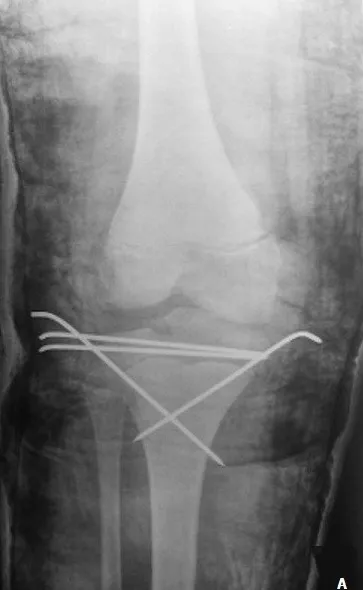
Post-operative anteroposterior.
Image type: radiology (x_ray)